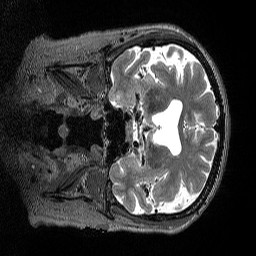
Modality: T2w
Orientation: coronal
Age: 76
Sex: female
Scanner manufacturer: siemens
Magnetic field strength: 3 T
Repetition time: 3.2 s
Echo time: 0.564 s